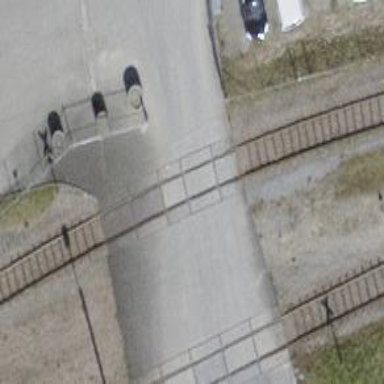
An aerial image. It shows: Level crossing along the railway.